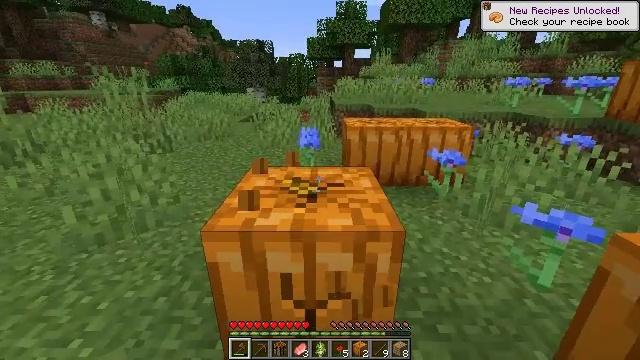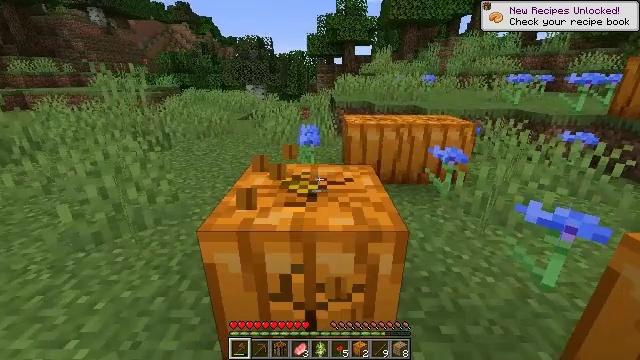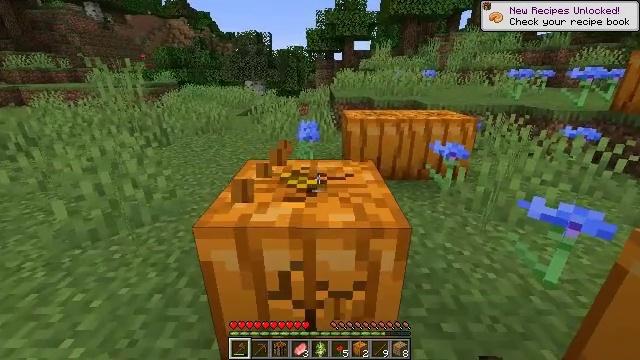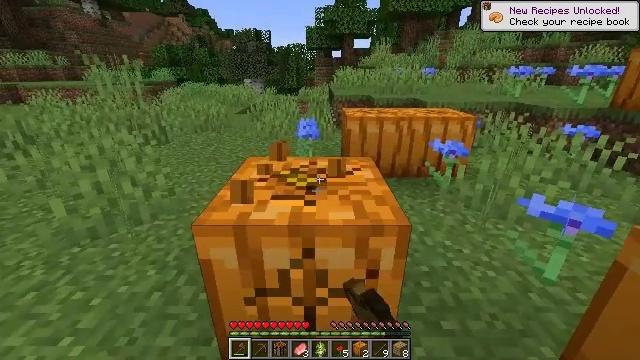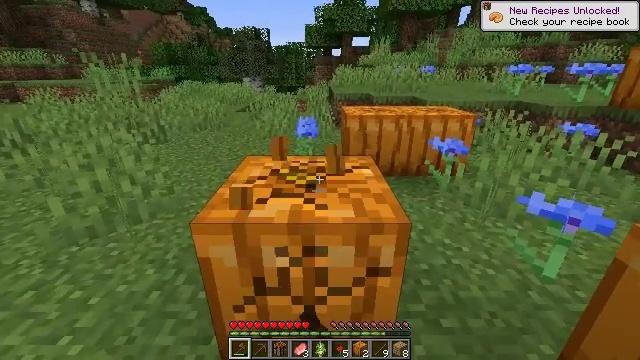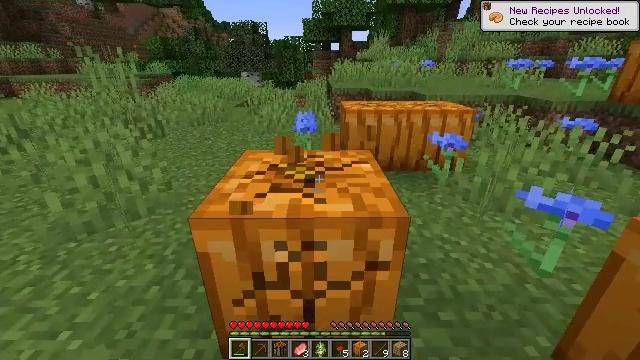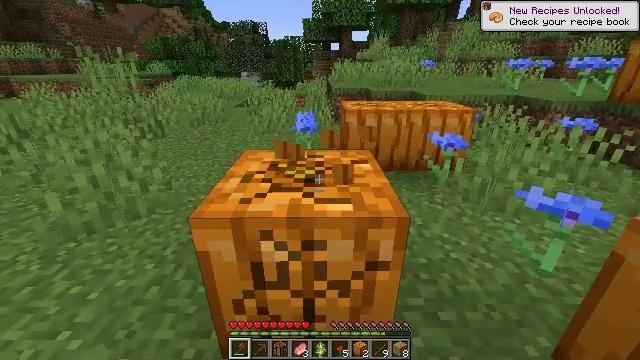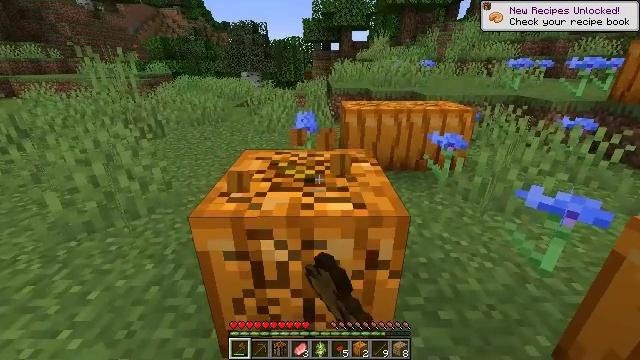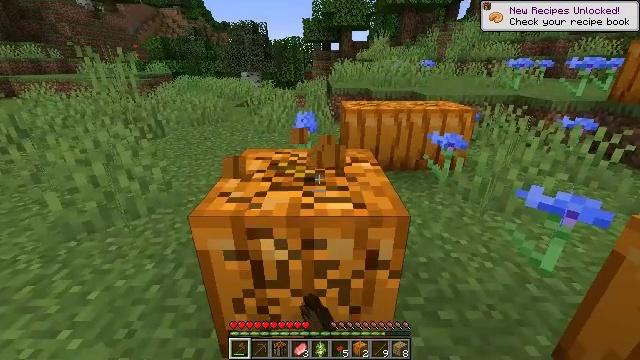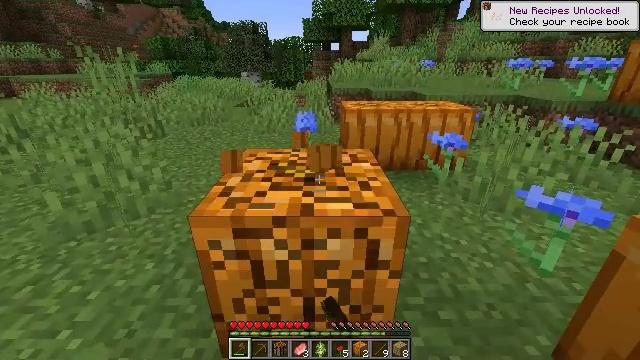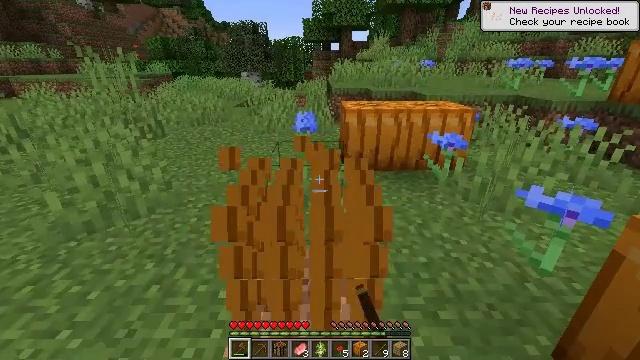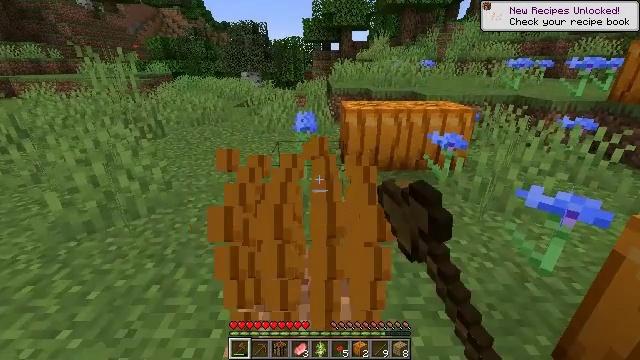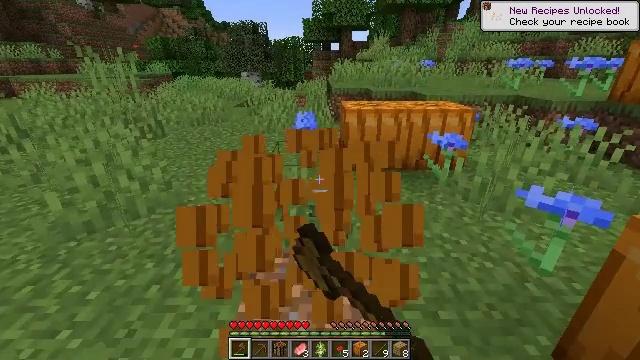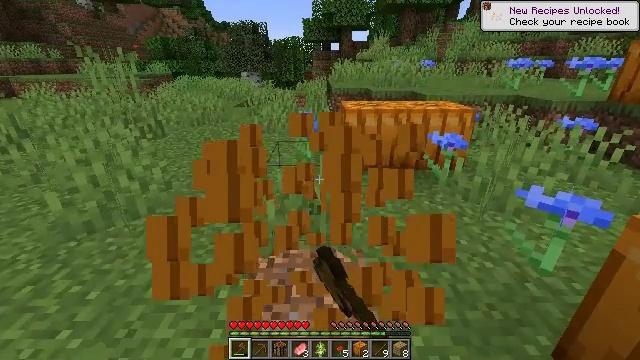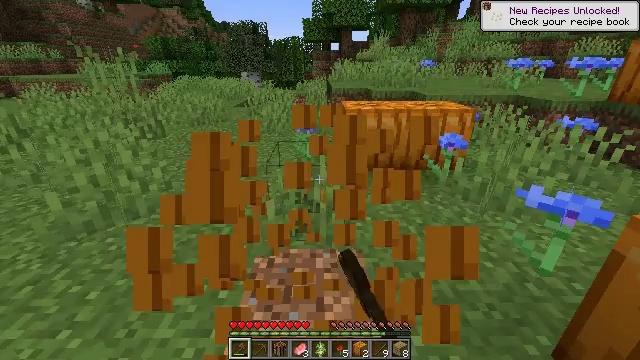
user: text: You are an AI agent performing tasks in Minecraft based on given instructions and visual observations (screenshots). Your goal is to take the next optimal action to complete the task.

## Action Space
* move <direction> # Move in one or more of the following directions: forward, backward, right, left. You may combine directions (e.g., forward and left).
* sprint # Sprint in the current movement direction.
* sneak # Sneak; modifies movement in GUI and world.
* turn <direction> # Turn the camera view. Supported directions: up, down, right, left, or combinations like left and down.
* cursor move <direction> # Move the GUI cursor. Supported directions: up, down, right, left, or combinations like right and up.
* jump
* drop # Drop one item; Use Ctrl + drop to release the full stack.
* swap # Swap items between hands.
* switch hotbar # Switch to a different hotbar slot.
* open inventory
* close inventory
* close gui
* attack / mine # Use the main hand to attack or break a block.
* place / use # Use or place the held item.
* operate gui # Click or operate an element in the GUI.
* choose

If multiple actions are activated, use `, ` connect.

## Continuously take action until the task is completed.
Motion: motion action
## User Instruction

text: Break the pumpkin to collect it.
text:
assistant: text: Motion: attack / mine
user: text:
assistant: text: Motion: attack / mine
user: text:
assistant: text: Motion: attack / mine
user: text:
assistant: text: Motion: attack / mine
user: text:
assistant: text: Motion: turn down, attack / mine
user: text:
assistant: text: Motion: attack / mine
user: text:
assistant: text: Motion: attack / mine
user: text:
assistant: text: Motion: attack / mine
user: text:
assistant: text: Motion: attack / mine
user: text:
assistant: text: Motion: attack / mine
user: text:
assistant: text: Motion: attack / mine
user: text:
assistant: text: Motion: attack / mine
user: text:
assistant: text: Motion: attack / mine
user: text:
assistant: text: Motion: attack / mine
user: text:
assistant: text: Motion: attack / mine